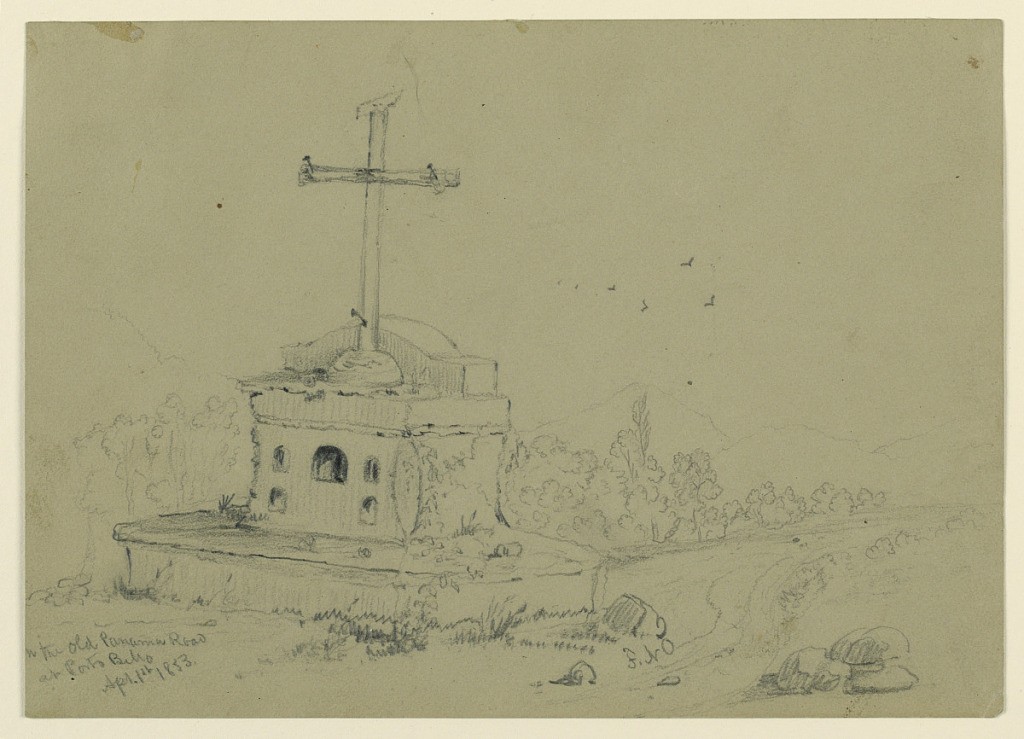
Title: On the Old Panama Road at Porto Bello
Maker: Fessenden Nott Otis, American, 1825–1900
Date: April 1, 1853
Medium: Graphite on grey paper
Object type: Drawing
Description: Near a road, a pedestal is obliquely shown standing upon a platform. Five niches are on its front. It has on top an entablature and a pediment at the back. A cross with nails is in front of the pediment. Landscape surrondings.